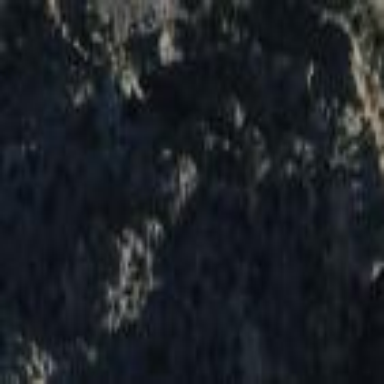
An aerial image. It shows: Landscape of bare rock.